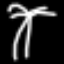
Label: palm tree